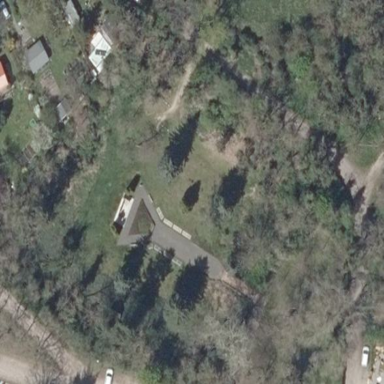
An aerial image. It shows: Cemetery.